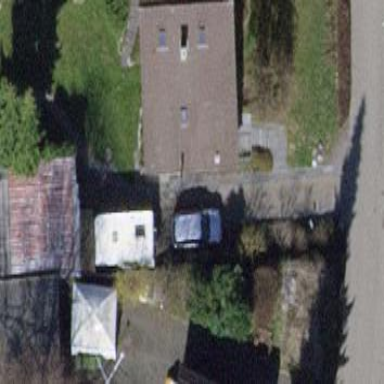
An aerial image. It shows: Semidetached house.